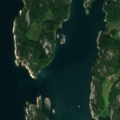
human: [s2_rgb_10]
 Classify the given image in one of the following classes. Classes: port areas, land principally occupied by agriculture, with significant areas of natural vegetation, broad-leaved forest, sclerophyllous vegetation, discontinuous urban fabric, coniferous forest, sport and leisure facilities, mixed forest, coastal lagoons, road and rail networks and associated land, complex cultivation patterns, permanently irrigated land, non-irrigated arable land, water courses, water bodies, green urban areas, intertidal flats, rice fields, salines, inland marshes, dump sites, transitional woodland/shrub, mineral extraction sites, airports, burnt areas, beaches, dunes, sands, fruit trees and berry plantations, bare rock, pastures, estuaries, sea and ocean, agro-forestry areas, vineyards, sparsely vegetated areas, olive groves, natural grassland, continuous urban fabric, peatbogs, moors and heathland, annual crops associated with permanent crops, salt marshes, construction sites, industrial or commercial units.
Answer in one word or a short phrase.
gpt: coniferous forest, mixed forest, sea and ocean